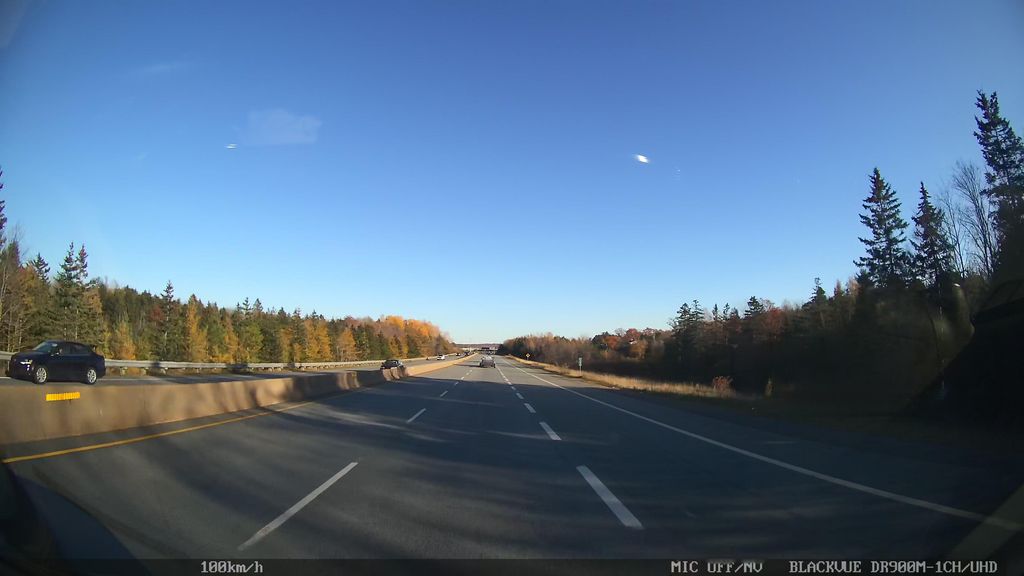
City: halifax